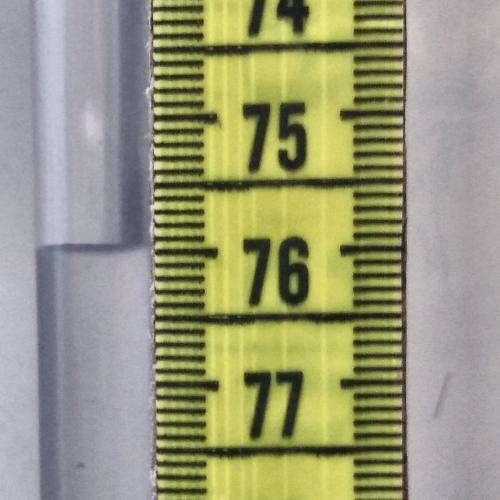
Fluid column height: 75.9 cm